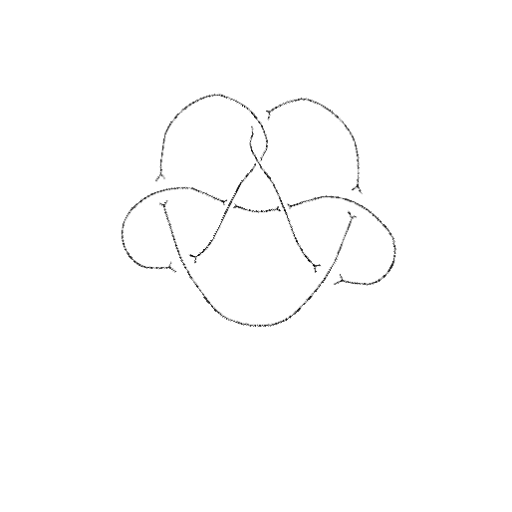
Crossing number: 8